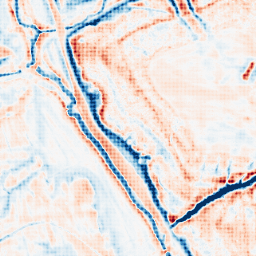
Category: edge_preserving
Decomposition family: bilateral
Decomposition parameters: d: 21
sigma_color: 100
sigma_space: 150
Upsampling method: sinc_hamming
Upsampling parameters: scale: 8
kernel_size: 8
Upsampling scale: 8